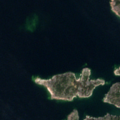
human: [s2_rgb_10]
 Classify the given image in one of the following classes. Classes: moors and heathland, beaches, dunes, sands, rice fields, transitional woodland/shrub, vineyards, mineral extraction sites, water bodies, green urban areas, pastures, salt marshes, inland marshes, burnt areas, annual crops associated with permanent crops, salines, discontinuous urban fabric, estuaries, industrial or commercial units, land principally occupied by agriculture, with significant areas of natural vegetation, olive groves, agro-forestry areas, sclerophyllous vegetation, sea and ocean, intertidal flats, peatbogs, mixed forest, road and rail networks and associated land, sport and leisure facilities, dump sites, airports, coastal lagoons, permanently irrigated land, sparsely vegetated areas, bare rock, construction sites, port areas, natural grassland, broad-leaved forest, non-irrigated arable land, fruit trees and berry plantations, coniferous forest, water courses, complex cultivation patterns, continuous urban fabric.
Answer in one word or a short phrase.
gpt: mixed forest, sea and ocean